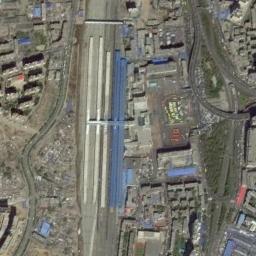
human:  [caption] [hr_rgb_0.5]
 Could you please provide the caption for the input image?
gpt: There are many buildings of different shapes and sizes beside the railway station .

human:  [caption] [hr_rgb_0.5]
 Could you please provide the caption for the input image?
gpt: The railway station is next to some buildings and trees .

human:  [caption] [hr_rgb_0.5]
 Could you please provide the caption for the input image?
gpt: The railway station has some railways and makeshift houses .

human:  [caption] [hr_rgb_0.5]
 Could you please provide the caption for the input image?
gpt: There is a railway station in the crowded city .

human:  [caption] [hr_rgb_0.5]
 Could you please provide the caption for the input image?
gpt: There are some buildings beside the blue railway station .